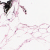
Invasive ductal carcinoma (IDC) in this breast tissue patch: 0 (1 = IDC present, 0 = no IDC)